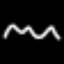
Label: squiggle